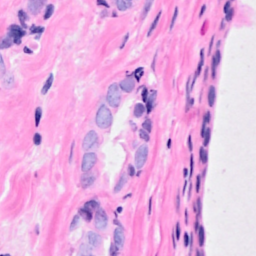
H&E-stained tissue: Breast